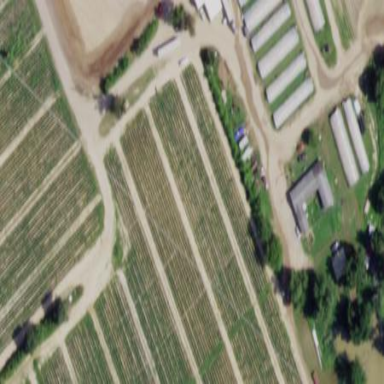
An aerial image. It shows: Vineyard.